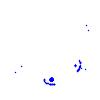
Particle: pion